Question: So, I've retreived a line from a text file and stored it as one string in an array of strings and I've called it inventorylist[i]. I then split it using .split(" ") and store the tokens from that in array called invlistTokens. When I do anything with that token array, it throws an out of bounds exception. If I put it in a forloop to display the 5 tokens I expect, it will succeed in reading them and THEN throw that exception.
'''
public static item[] loadInv(){
String inventoryname = "Henderson_j_inv.txt";
String[] inventorylist= new String[50]; //more than enough room for the file to load in
String[] invlistTokens = new String [5];
item[] inventory = new item[50];
try {
ReadFile file = new ReadFile(inventoryname);
inventorylist = file.OpenFile();
} catch (IOException e) {
System.out.print("FILE FAILED TO LOAD");
}
for(int i=0; i< Array.getLength(inventorylist); i++){
System.out.println(inventorylist[i]);//This always succeeds
invlistTokens=inventorylist[i].split(" ");
for(int j=0; j<5; j++){ //This is the weird ForLoop. It completes and then java throws out of bounds.
System.out.println(invlistTokens[j]);
}
}
'''
Please excuse my messy post, this is my first post and I'm not sure how specific I can be about such a weird error
Eclipse Screenshot: <URL>

I did get the variable right in my actual code, just happened to be a dummy when adding the forloop to the post
This is the actual exception, except I know that it makes it past 1. The loop completes all 5 runs before it throws.
'''
Exception in thread "main" java.lang.ArrayIndexOutOfBoundsException: 1
at shopping2.loadInv(shopping2.java:50)
at shopping2.main(shopping2.java:23)
'''
---
So I changed the code to this
'''
public static item[] loadInv(){
String inventoryname = "Henderson_j_inv.txt";
String[] inventorylist= new String[50];
String[] invlistTokens = new String [100];
item[] inventory = new item[50];
try {
ReadFile file = new ReadFile(inventoryname);
inventorylist = file.OpenFile();
} catch (IOException e) {
System.out.print("FILE FAILED TO LOAD");
}
System.out.print(inventorylist.length); //This displays 19, when it should be giving me 10 based on my file
for(int i=0; i< inventorylist.length; i++){
//System.out.println(inventorylist[i]);
invlistTokens=inventorylist[i].split(" ");
System.out.println(invlistTokens.length); //This alternates between 5 and 1
}
'''
So I think the problem is either in my txt file or my reader class. Thanks for the help, everyone.
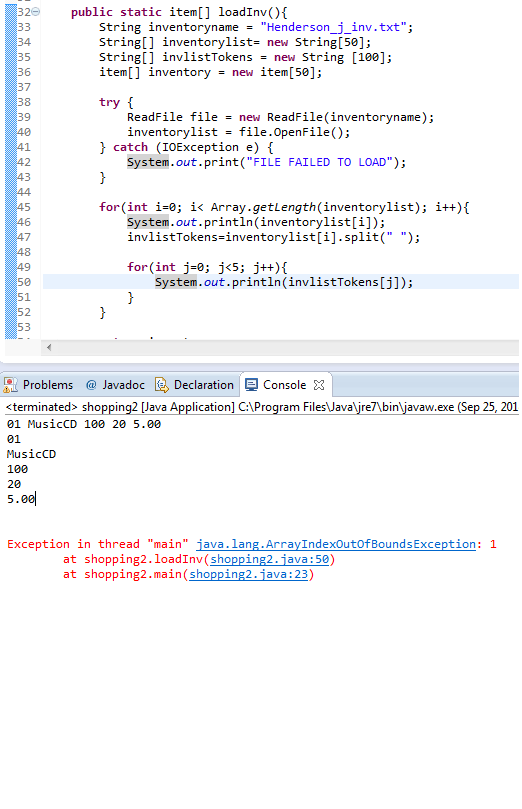
Answer: We see two '
' before the stack trace, 'System.out.println()' seems to be called twice with an empty String.
So it seems that on the second iteration of 'i', 'inventorylist[i]' is an empty String. So '.split(" ")' returns a single-element array with an empty String at index '0'.
That's why on the second iteration of 'j', you have an 'ArrayIndexOutOfBoundsException' at index '1'.